Question: I have created a portlet, via Service Builder, that stores some user data, as well as a date.
relevant portion of my file
'''
<entity name="ServiceAgreement" local-service="true" remote-service="false">
<column name="agreementId" type="long" primary="true"></column>
<column name="agreementVersion" type="double"></column>
<column name="userId" type="long"></column>
<column name="agreementTimestamp" type="Date"></column><!-- column w/ the trouble -->
<column name="groupId" type="long"></column>
<column name="companyId" type="long"></column>
<order by="asc">
<order-column name="agreementTimestamp"></order-column>
</order>
<finder name="G_AT" return-type="Collection">
<finder-column name="groupId"></finder-column>
<finder-column name="agreementTimestamp"></finder-column>
</finder>
<finder name="SignedDate" return-type="Collection">
<finder-column name="agreementTimestamp"></finder-column>
</finder>
...
'''
I am currently writing another portlet that will be a reporting portlet for the data stored in this first portlet.
The trouble I'm having is when I perform a search by date, using the tag, I am not getting any responses from the DB for dates that I are in there. I have tracked the problem down to the fact that they 'findbysignedDate' method that ServiceBuilder built, searching by date, !
The record I want to retrieve:

For example, my reporting portlet contains:
'''
int month = Integer.parseInt(request.getParameter("dateMonth"));
int day = Integer.parseInt(request.getParameter("dateDay"));
int year = Integer.parseInt(request.getParameter("dateYear"));
GregorianCalendar cal = new GregorianCalendar();
cal.clear();
cal.set(year, month, day);
Date signedDate = cal.getTime();
try {
if(signedDate == null || signedDate.getTime() < 0) {
throw new PortalException("Invalid date input provided.");
} else {
_log.debug("Signed Date: " + signedDate.toString());
//get TOS data
JSONArray tosArray = LiferayHelper.getTOSsBySignedDate(signedDate);
...
'''
And nothing is returned in 'tosArray'.
However, if I write it like this:
'''
int month = Integer.parseInt(request.getParameter("dateMonth"));
int day = Integer.parseInt(request.getParameter("dateDay"));
int year = Integer.parseInt(request.getParameter("dateYear"));
GregorianCalendar cal = new GregorianCalendar();
cal.clear();
cal.set(year, month, day,18,49,15); //getting REALLY specific here...
cal.add(Calendar.MILLISECOND, 958);
Date signedDate = cal.getTime();
try {
if(signedDate == null || signedDate.getTime() < 0) {
throw new PortalException("Invalid date input provided.");
} else {
_log.debug("Signed Date: " + signedDate.toString());
//get TOS data
JSONArray tosArray = LiferayHelper.getTOSsBySignedDate(signedDate);
...
'''
Then tosArray contains the correct data.
I just want to pull back all data for a single day (24-hour period). Does anyone know if there is a built-in way around this? Or do I need to rewrite my service.xml file? Am I stuck having to write my own search method?
Thanks.
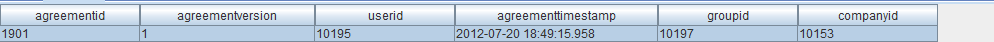
Answer: The answer is to use the custom queries that Service Builder will build for you. Found this at the end of Chapter 7 of Liferay in Action.
A brief overview is available on the Liferay site.
<URL>
Just be aware of the strict naming convention contract that Liferay enforces for these Finders. I struggled for almost a whole day trying to get service generator to automatically build my new finder classes, only to discover that it was failing because I didn't name my finder what Service Builder was expecting.